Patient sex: M
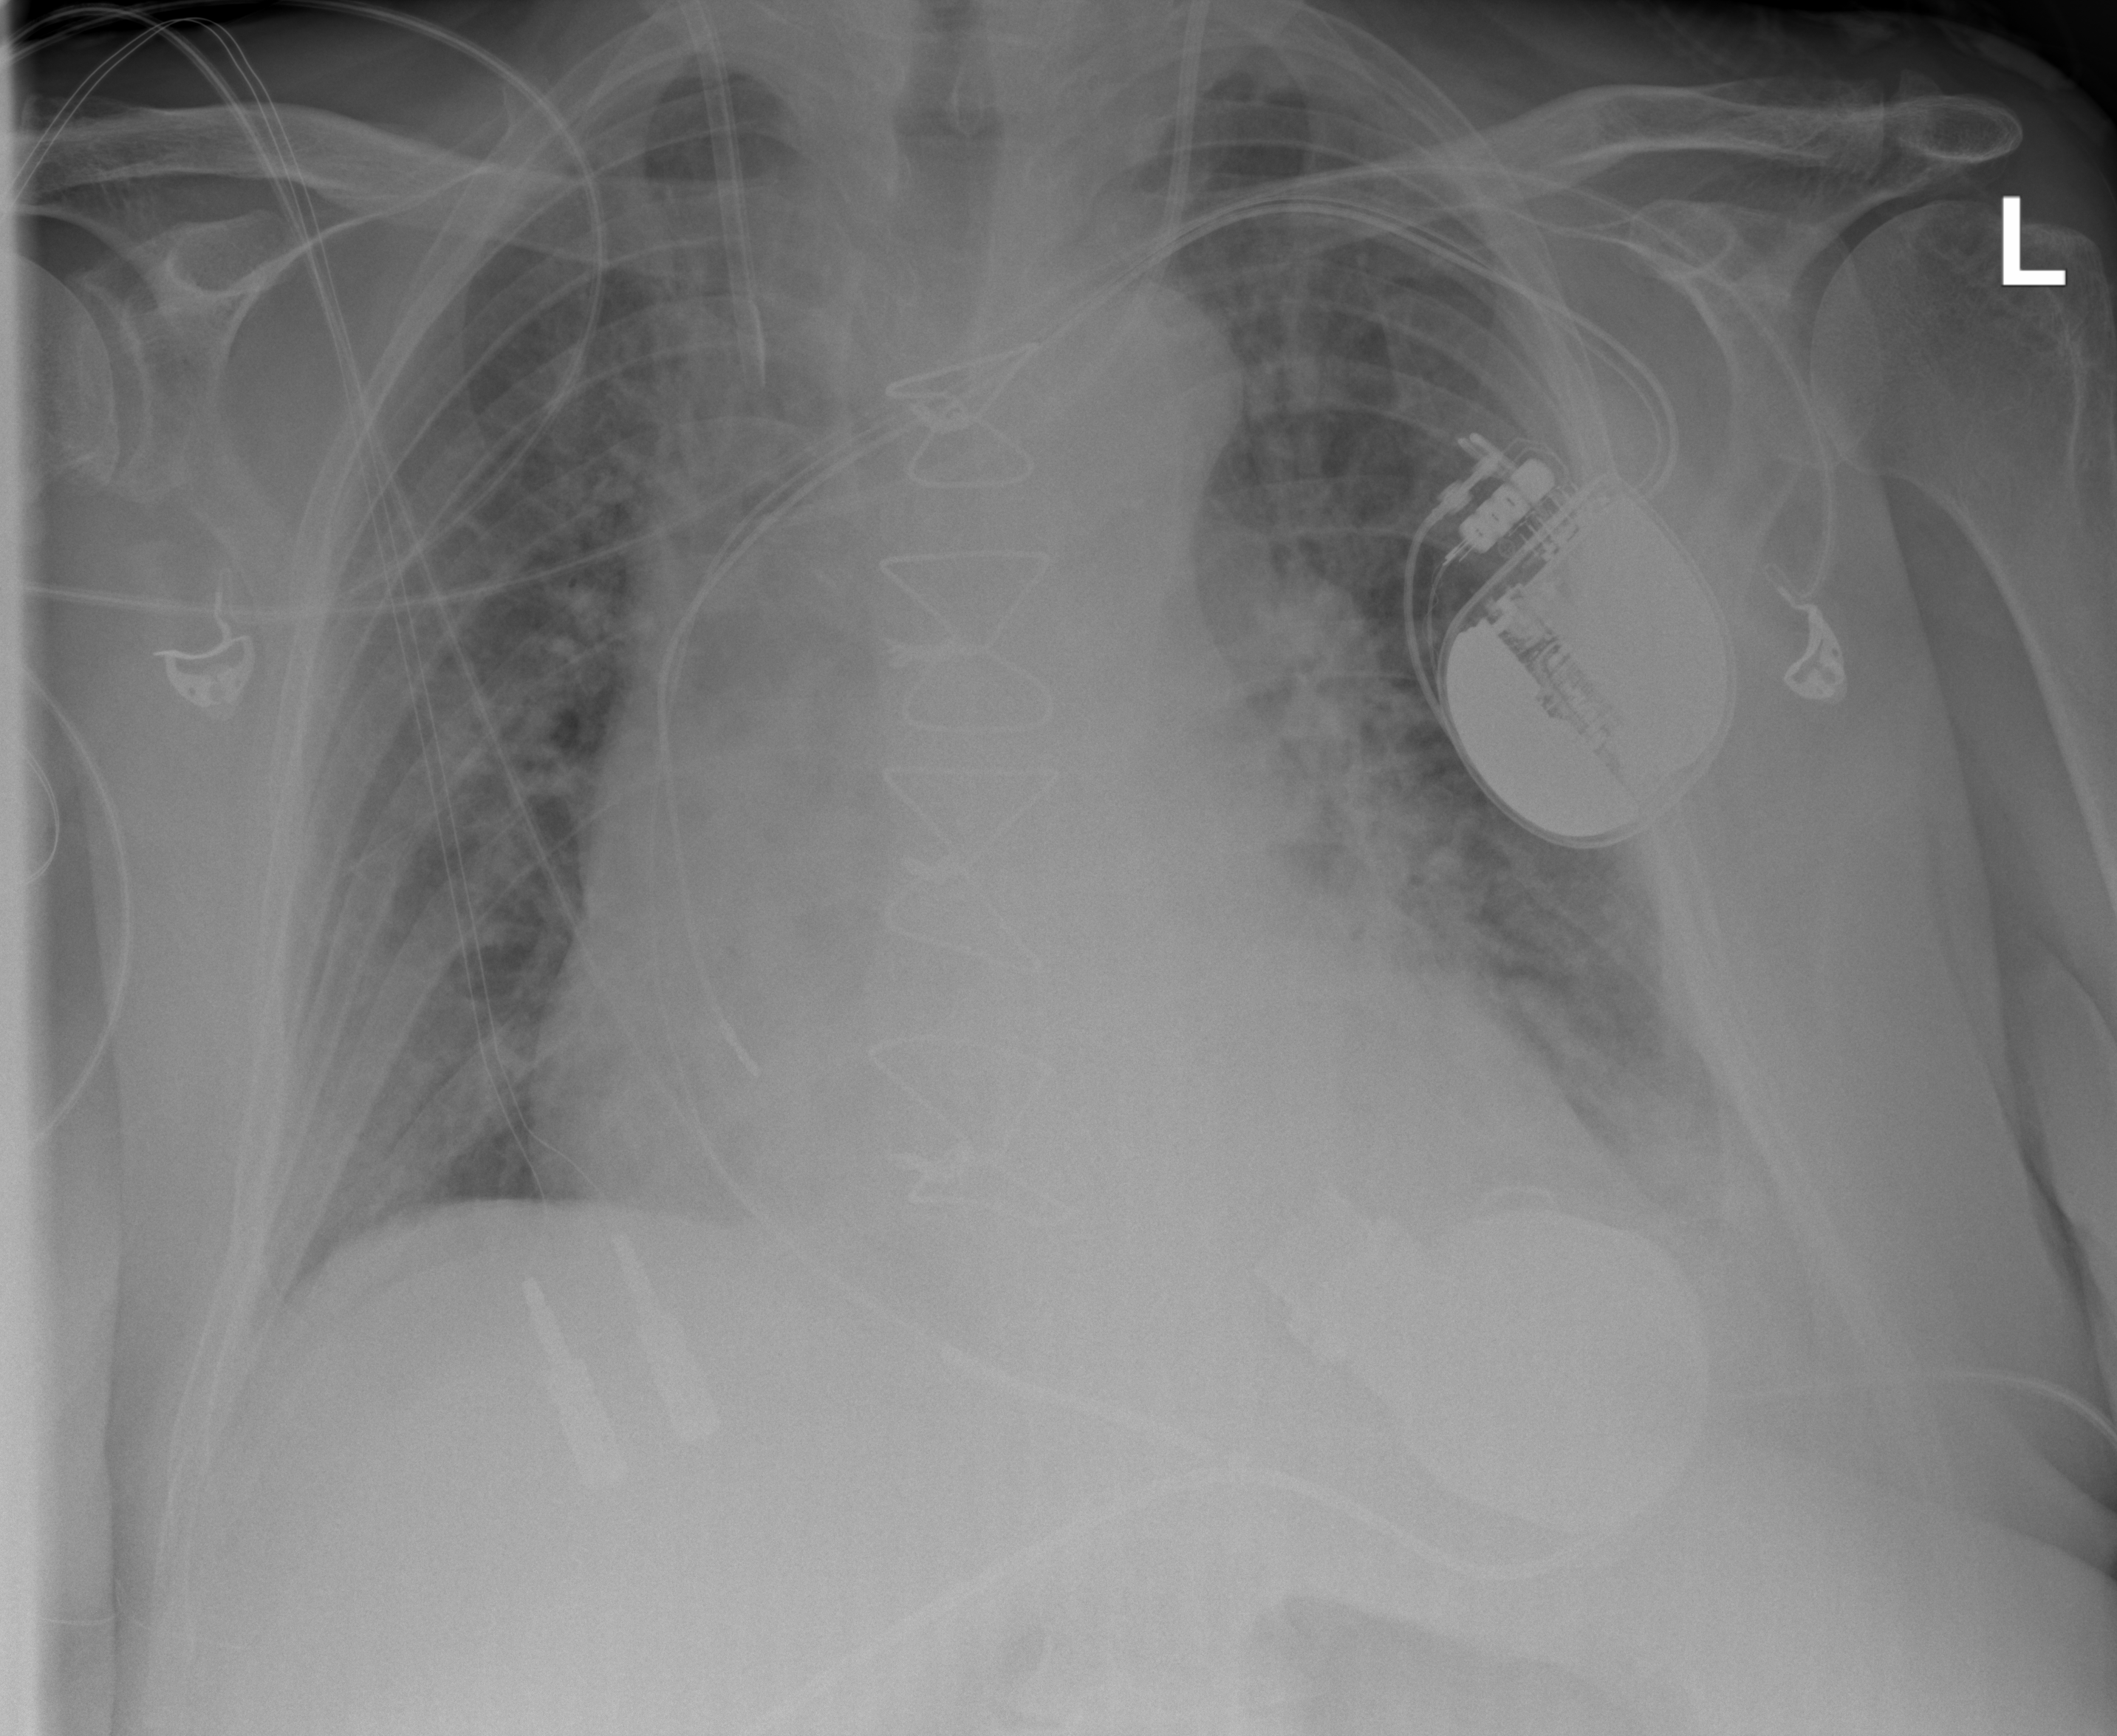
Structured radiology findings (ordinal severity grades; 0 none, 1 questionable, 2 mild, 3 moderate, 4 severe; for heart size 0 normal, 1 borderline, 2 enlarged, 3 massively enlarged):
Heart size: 2
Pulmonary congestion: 2
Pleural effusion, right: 2
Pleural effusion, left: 2
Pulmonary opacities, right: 2
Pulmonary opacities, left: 2
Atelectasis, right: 2
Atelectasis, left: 2